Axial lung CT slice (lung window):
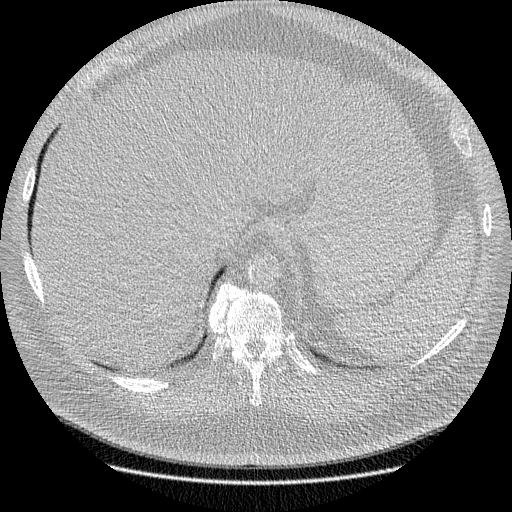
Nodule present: no